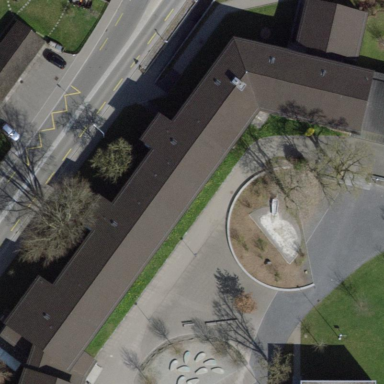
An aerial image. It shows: School building.